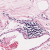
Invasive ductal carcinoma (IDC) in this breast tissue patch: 0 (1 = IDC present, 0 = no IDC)